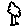
Label: tree